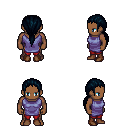
a pixel art fantasy rpg character, male body template, human, dark skin, chain tabard jacket, red pants, raven ponytail hairstyle, brown shoes, four views (front, back, left, right), 2x2 character sprite sheet, small pixel art, hard edges, no anti-aliasing